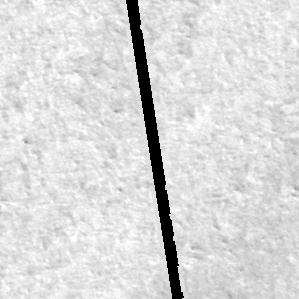
Label: frost